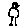
Label: bird